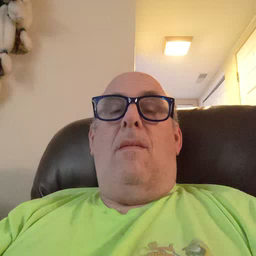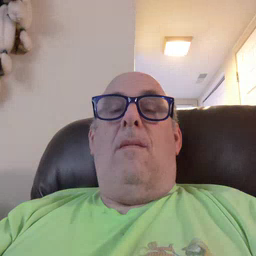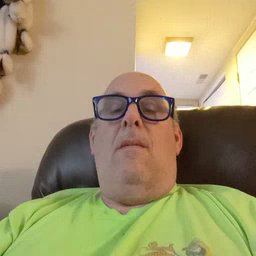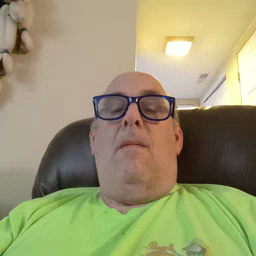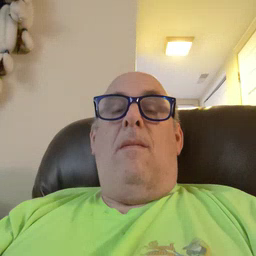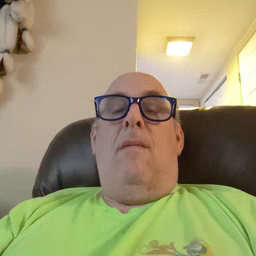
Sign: hesheit